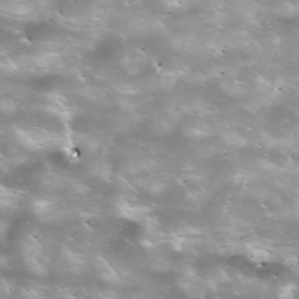
Label: non_frost